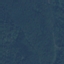
Land use / land cover: Forest